Question: This may be an odd question, but when Gaussian process regressions see a bunch of noisy data without much of a signal, what do they do? Below I take a bunch of noisy data and run two different implementations of GPR and they both produce super tiny confidence intervals. Is there a good reason as to why this is the case? My intuition is telling me the confidence intervals should be larger. Are GPR's really that confident in their estimate of the mean? Additionally, is there an appropriate way to pad the variance estimates aside from adding a white noise kernel?
'''
import numpy as np
import gpflow as gpflow
from sklearn.gaussian_process import GaussianProcessRegressor
from sklearn.gaussian_process.kernels import DotProduct, WhiteKernel, Matern, RBF
## some data
X1 = np.array([ 2., 2., 3., 4., 5., 5., 5., 6., 6., 6., 7., 7., 7.,
8., 8., 8., 8., 8., 9., 9., 9., 9., 10., 11., 11., 12.,
12., 12., 13., 13., 14., 14., 15., 15., 15., 16.])
Y1 = np.array([-0.70007257, -0.69388464, -0.63062014, -0.72834303, -0.67526754,
1.<PHONE>, -0.96141351, -0.<PHONE>, <PHONE> , -2.29816347,
-0.61594418, 1.<PHONE>, -2.<PHONE>, -0.35037363, 1.96273672,
1.31621059, -1.88566144, 1.80466116, -0.79665828, 2.40720146,
1.83116473, -1.67224082, -0.96766061, -0.67430408, 1.79624005,
-1.41192248, 1.<PHONE>, 0.37327703, -<PHONE> , 0.71855107,
-1.<PHONE>, 0.99336417, 1.<PHONE>, -0.36836713, 0.<PHONE>,
0.23294988])
## gpflow
model = gpflow.models.GPR(X=X1[:,None],
Y= Y1[:,None], kern=gpflow.kernels.RBF(1))
gpflow.train.ScipyOptimizer().minimize(model)
## scikit
kernel = RBF()
gpr = GaussianProcessRegressor(kernel=kernel,
random_state=0).fit(X= X1[:,None], y= Y1[:, None])
# plot function
def plot(m, gpflow =True):
plt.figure(figsize=(8, 4))
xtest = np.linspace(np.min(X1),np.max(X1), 20)[:,None]
line, = plt.plot(X1, Y1, 'x', mew=2)
if gpflow:
mu, var = m.predict_f(np.hstack((xtest, np.zeros_like(xtest))))
plt.plot(xtest, mu, color="green", lw=2, label="GPflow")
plt.fill_between(xtest[:, 0],
(mu - 2*np.sqrt(var))[:, 0],
(mu + 2*np.sqrt(var))[:, 0],
color="lightgreen", alpha=0.4)
else:
mu, se = m.predict(xtest, return_std=True)
plt.plot(xtest, mu, color="red", lw=2, label="Scipy")
plt.fill_between(xtest[:, 0],
(mu - 2*se)[:, 0],
(mu + 2*se)[:, 0],
color="red", alpha=0.4)
plt.legend()
'''
<URL>
[
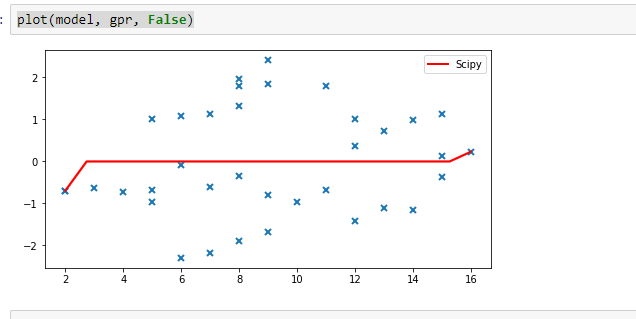
Answer: It's often helpful to look at the actual optimized values of your model hyperparameters - in this case noise variance, kernel variance and kernel lengthscale:
'''
class ... value
GPR/kern/lengthscales Parameter ... 3.7149993613788737
GPR/kern/variance Parameter ... 2.0572871322469534e-06
GPR/likelihood/variance Parameter ... 1.5461369937869296
'''
So the GP explains everything away as noise (in this case, the actual value of the lengthscales is pretty arbitrary, and it's the tiny kernel variance that's important). (If you use predict_y instead of predict_f you should get a confidence interval that covers most of the observations.) The "RBF" (I prefer squared exponential - every stationary kernel describes radial basis functions...) kernel makes very strong smoothness assumptions on the functions in your prior (and also this only uses maximum likelihood point estimates for the hyperparameters), and so in that sense there's not much flexibility - and once you've explained all the data away, the GP is in some sense "saying" that there is no signal, therefore you get the prior back - which has zero mean. Does this help a bit ?